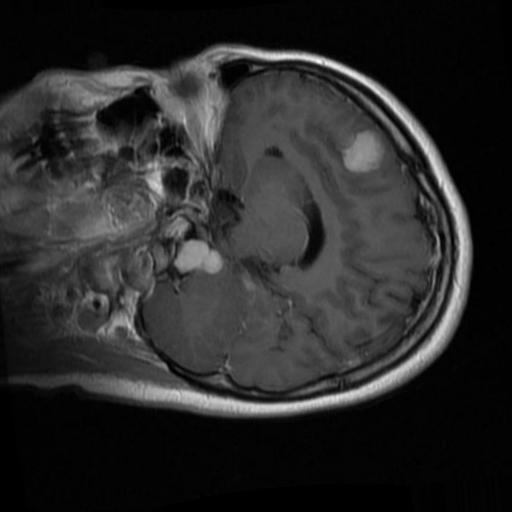
Label: brain_menin